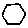
Label: hexagon